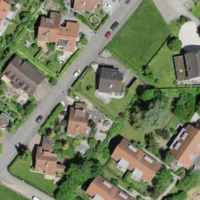
EUNIS habitat code: 55
Species observed at this site:
Heracleum sphondylium